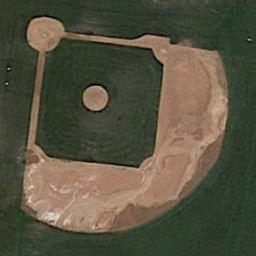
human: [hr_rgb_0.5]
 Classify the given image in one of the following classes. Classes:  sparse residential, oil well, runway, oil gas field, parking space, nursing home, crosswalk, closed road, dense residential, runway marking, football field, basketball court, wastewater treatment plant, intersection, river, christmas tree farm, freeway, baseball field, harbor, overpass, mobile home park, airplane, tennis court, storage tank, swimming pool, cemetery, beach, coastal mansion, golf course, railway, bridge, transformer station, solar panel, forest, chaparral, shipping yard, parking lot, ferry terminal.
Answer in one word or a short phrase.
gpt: baseball field